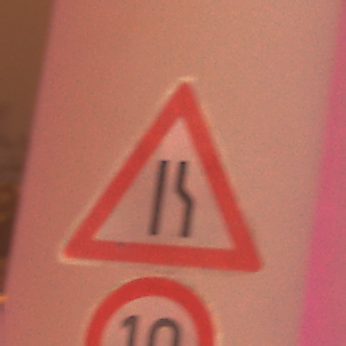
Verkehrszeichen: EinseitigVerengteFahrbahnRechts
Zusatzzeichen unten: Geschwindigkeit10
Umgebung: Outdoor, Urban
Tageszeit: Night
Wetter: Overcast
Licht: Artificial
Jahreszeit: Winter
Kontrast: MediumContrast